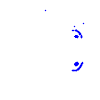
Particle: electron